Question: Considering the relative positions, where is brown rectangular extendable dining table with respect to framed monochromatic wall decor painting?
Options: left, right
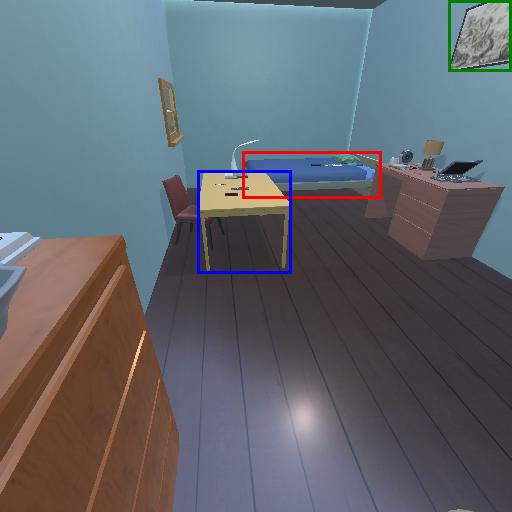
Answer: left